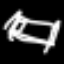
Label: bed